Aerial crown-view tile of a tropical tree (Barro Colorado Island, Panama), acquired 20250715:
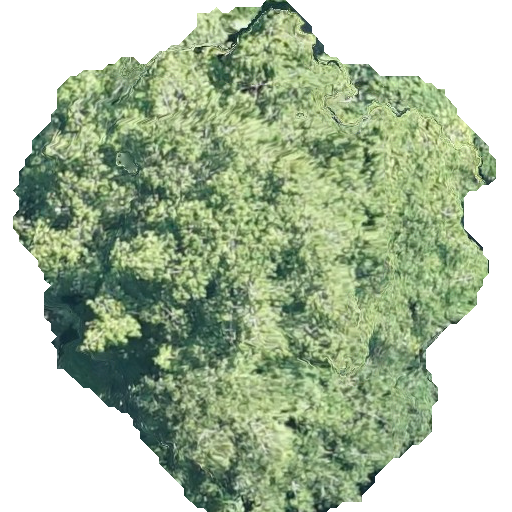
Species: Virola surinamensis
GBIF accepted scientific name: Virola surinamensis
Crown area: 256.49 m²